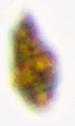
Label: Akashiwo